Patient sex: F
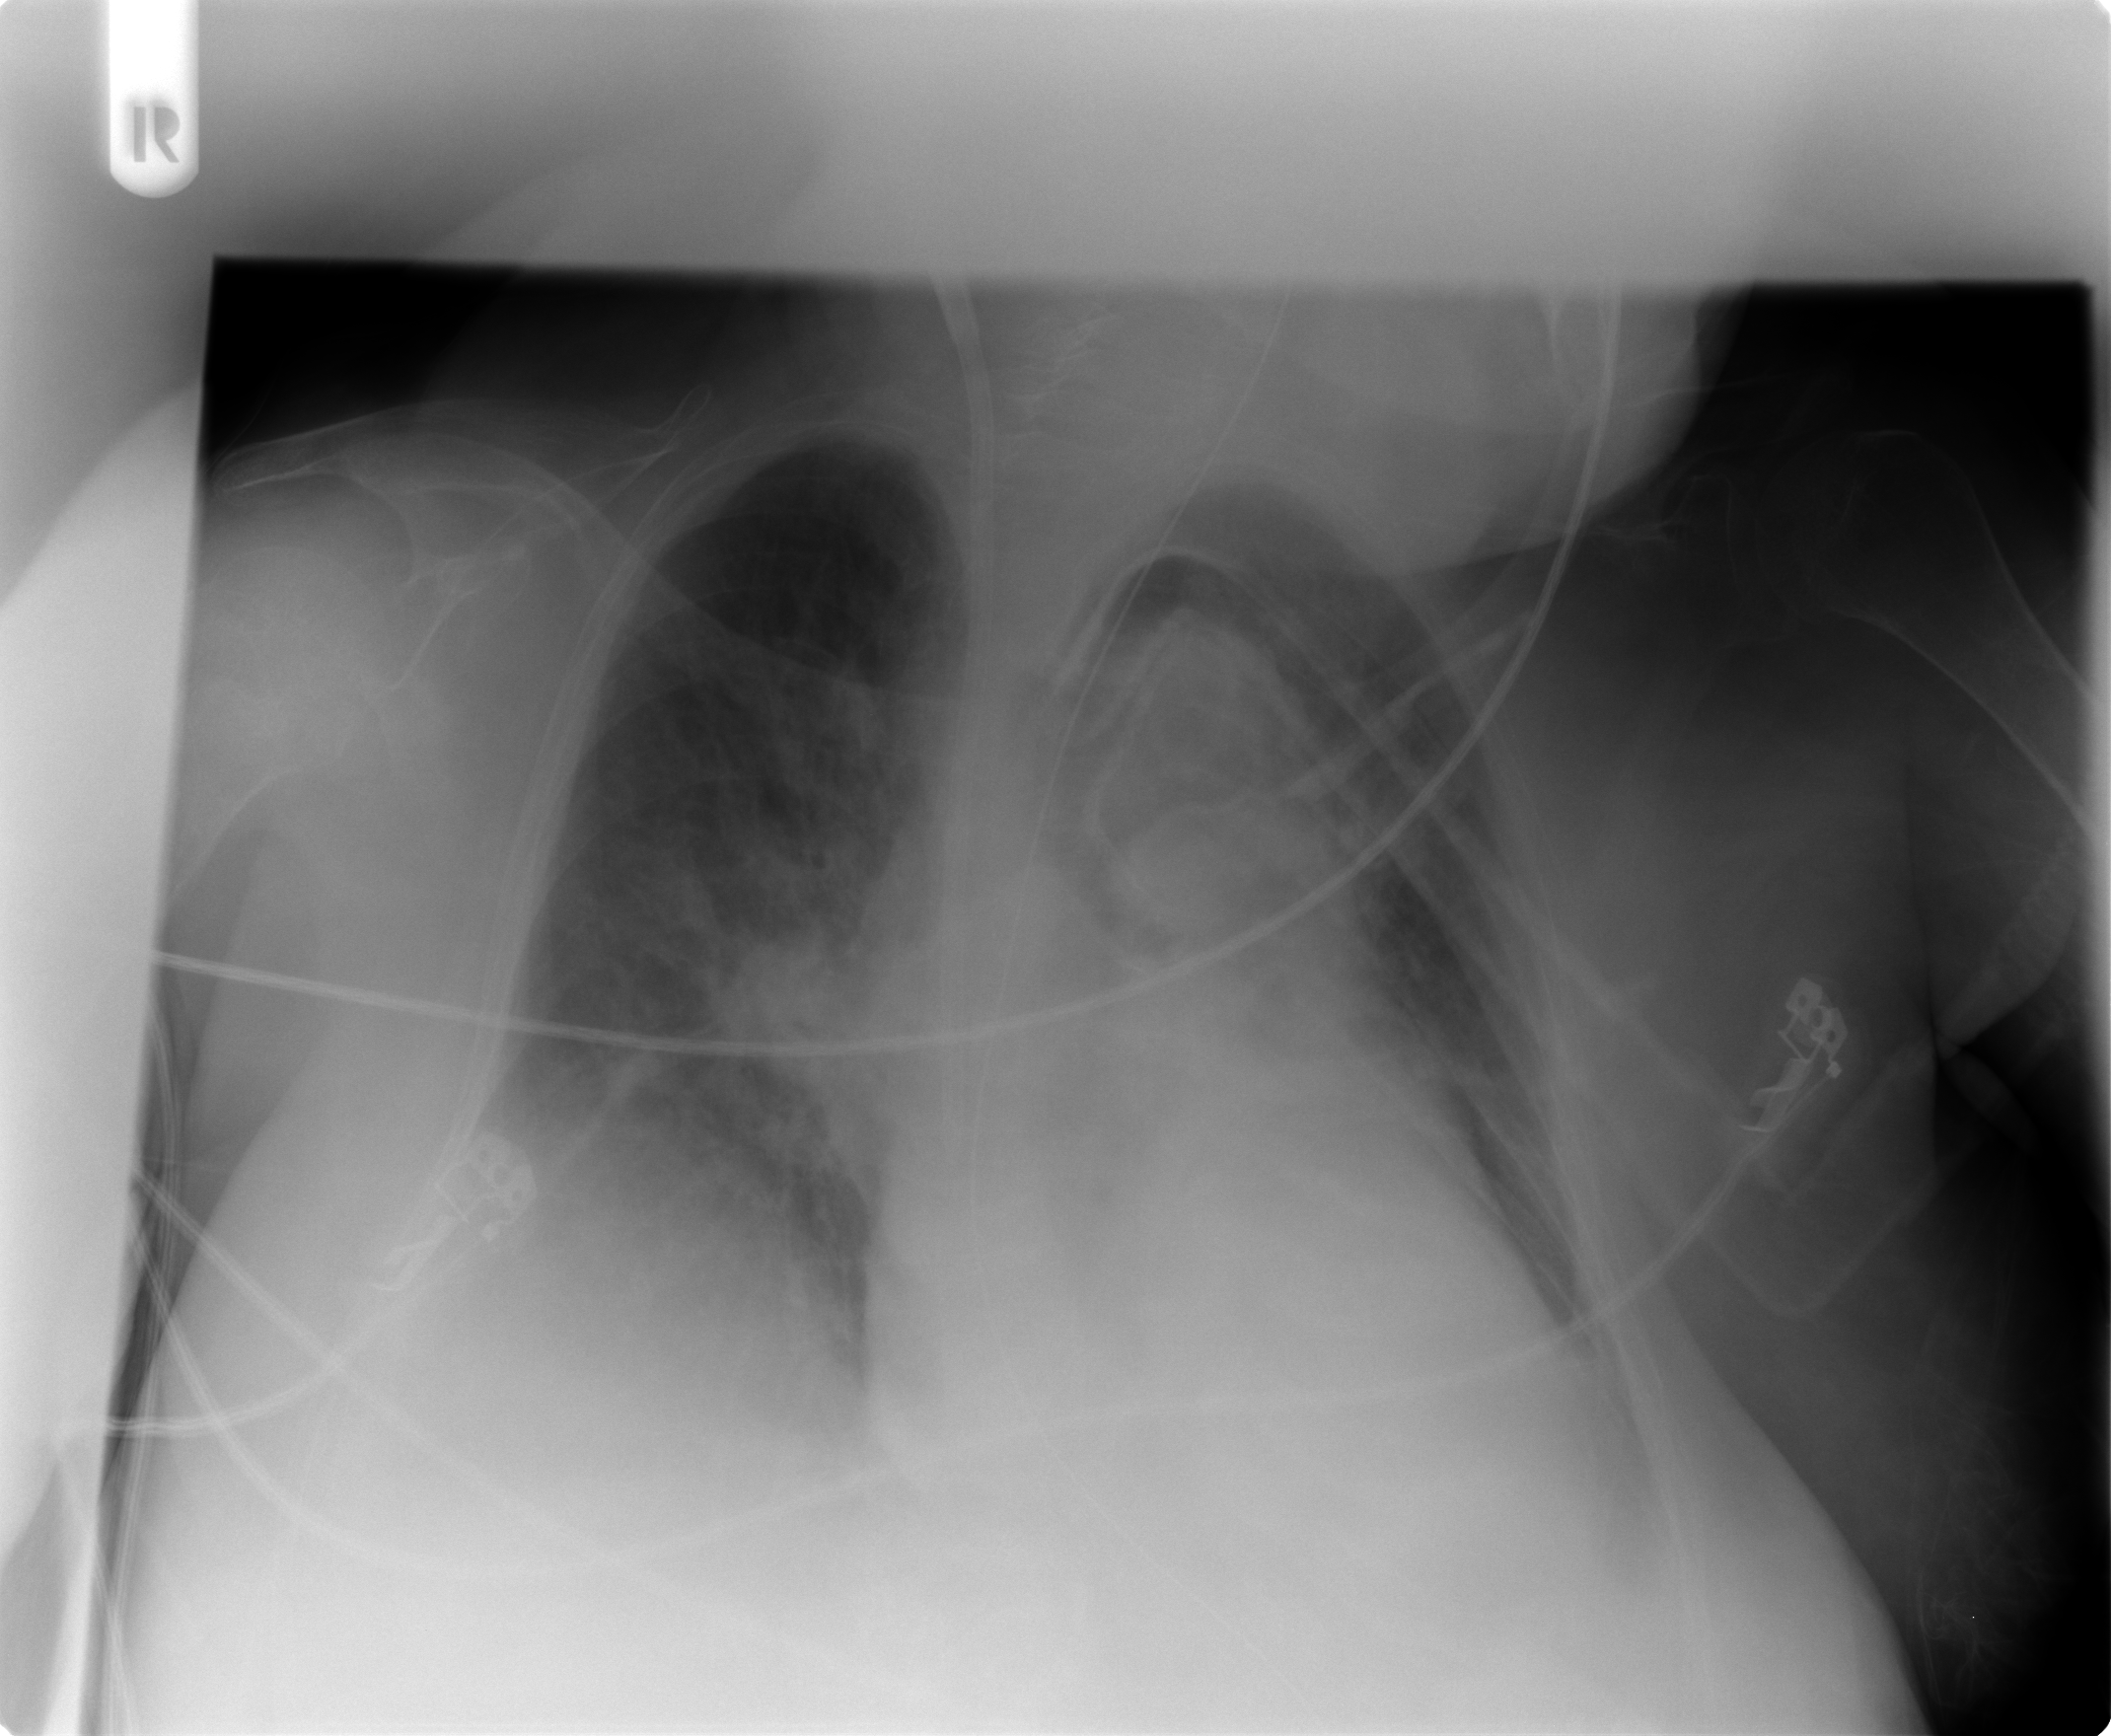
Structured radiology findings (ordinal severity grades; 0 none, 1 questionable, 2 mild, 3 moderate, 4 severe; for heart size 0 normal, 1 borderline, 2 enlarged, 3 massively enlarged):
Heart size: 2
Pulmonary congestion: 1
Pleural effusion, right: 2
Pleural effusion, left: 2
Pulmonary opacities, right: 2
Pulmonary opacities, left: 0
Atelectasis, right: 2
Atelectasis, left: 1